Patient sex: F
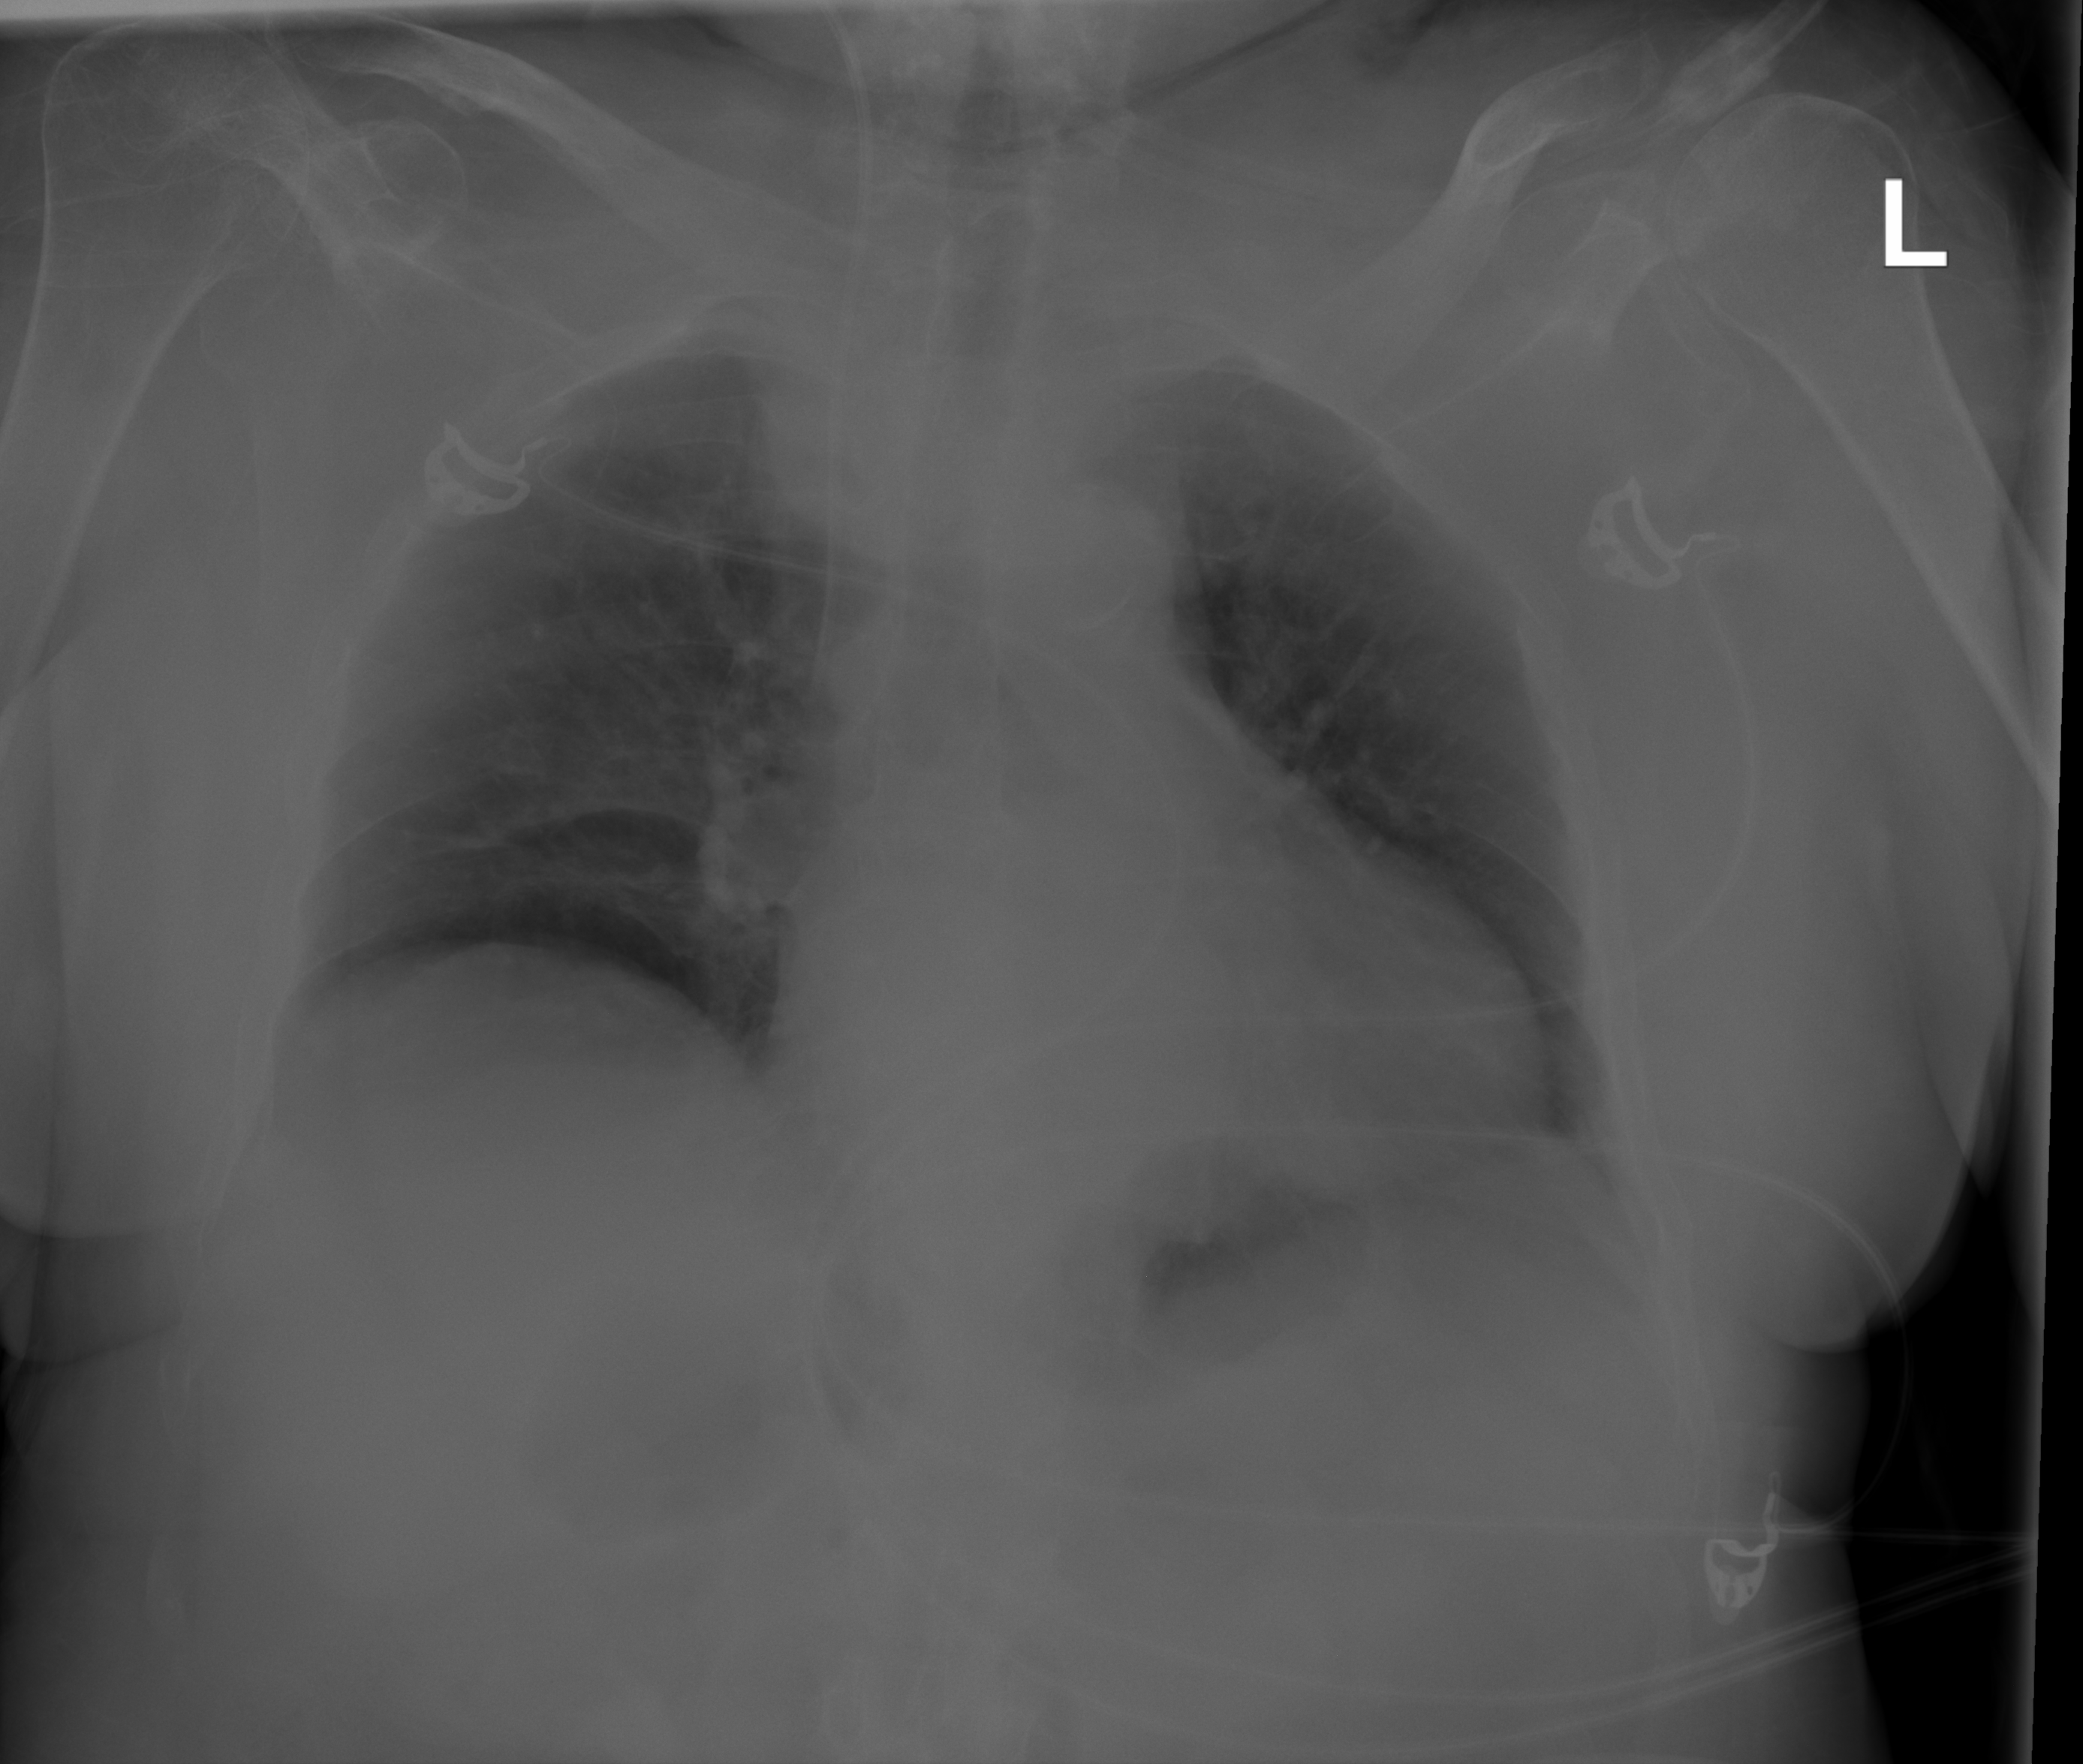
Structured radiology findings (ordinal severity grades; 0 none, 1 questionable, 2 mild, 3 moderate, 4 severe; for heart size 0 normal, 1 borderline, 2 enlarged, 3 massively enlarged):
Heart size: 2
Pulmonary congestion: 0
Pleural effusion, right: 2
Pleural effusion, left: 0
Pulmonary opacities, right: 0
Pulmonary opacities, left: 0
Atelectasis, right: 0
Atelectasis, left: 0